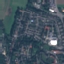
Land use / land cover: Residential